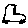
Label: car